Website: macys
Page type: gifting
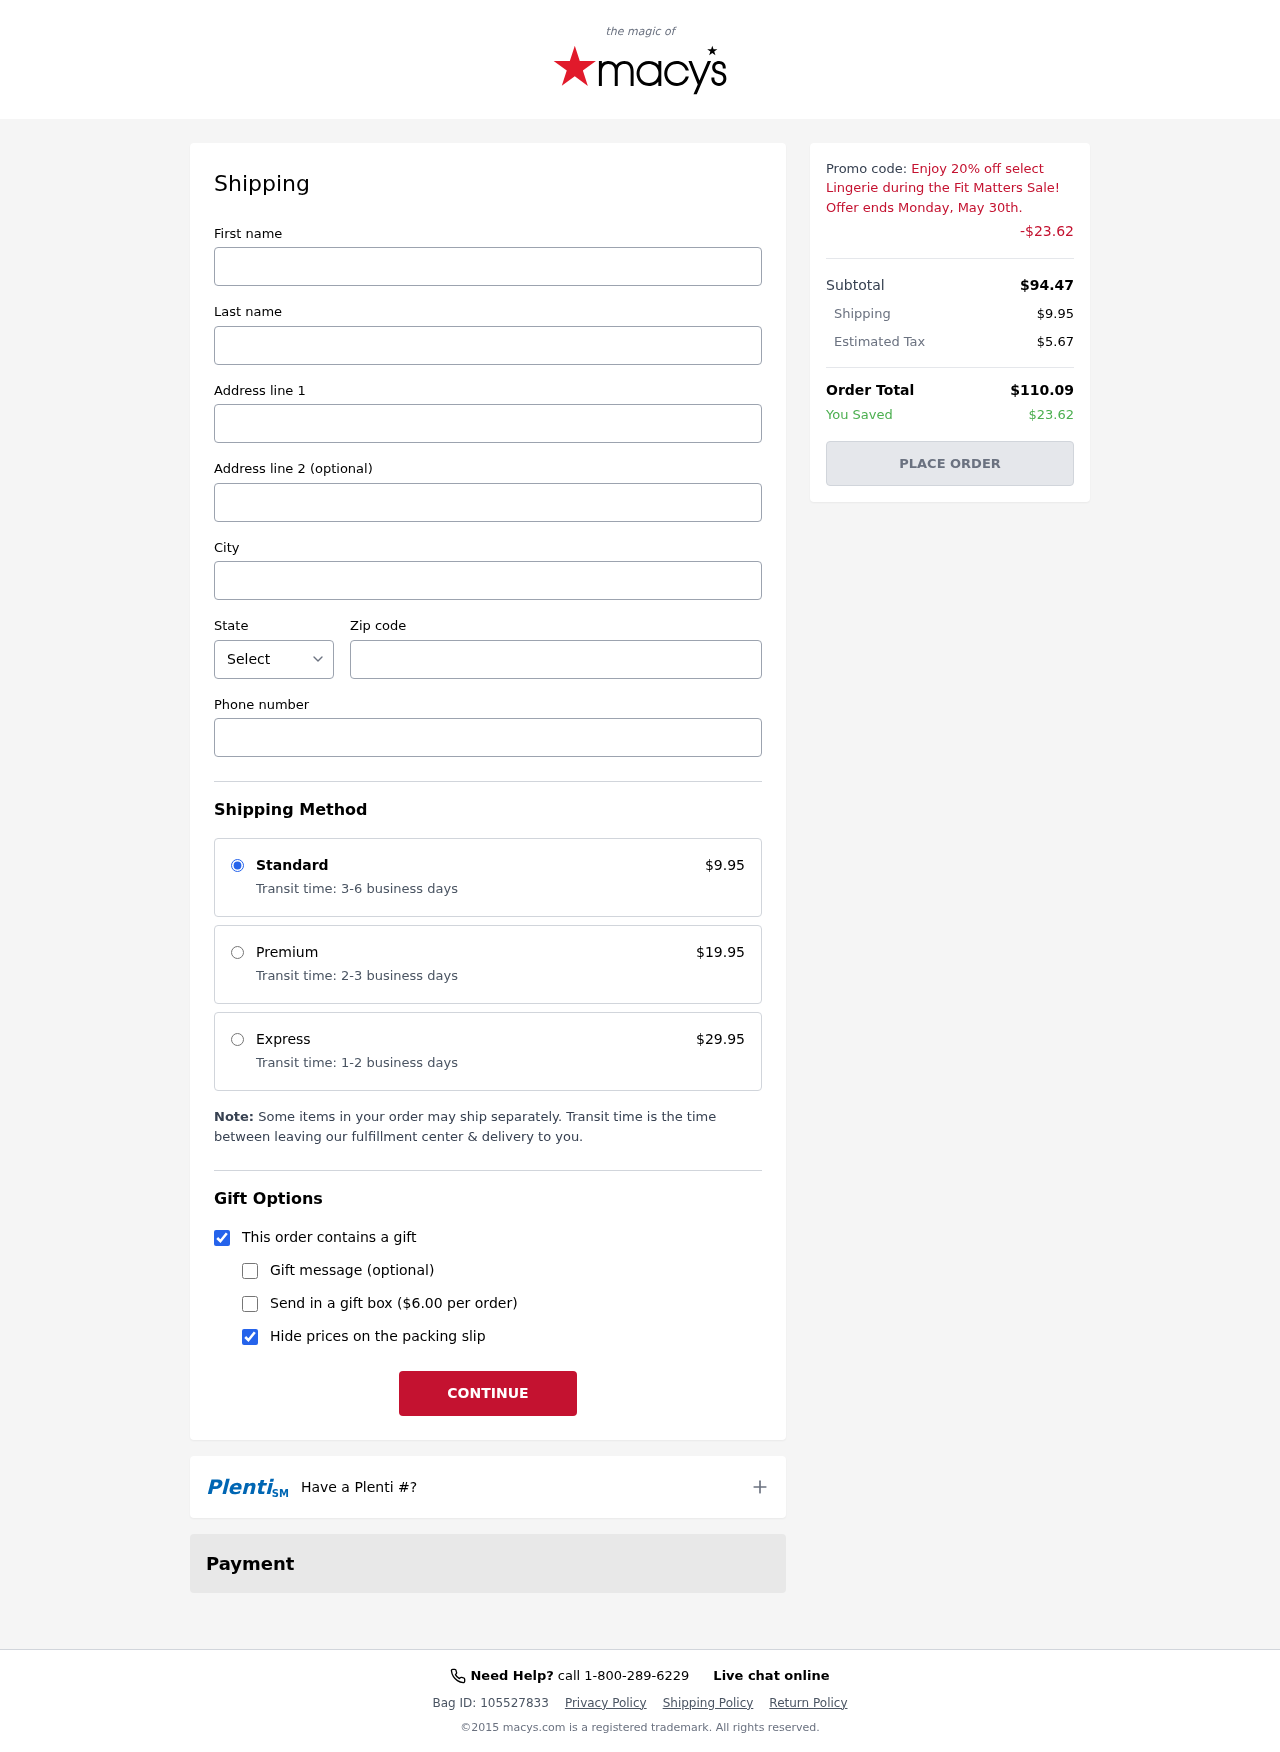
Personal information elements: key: PII_CITY
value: Christopherside
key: PII_FIRSTNAME
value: Christine
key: PII_LASTNAME
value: Anderson
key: PII_PHONE
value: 6766364437
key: PII_POSTCODE
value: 26047
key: PII_STATE_ABBR
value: OH
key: PII_STREET
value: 5418 Mejia Walk
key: PII_STREET2
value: Apt. 103
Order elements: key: ORDER_SHIPPING_COST
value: $9.95
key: ORDER_DISCOUNT
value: -$23.62
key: ORDER_SUBTOTAL
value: $94.47
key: ORDER_TAX
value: $5.67
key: ORDER_TOTAL
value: $110.09
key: ORDER_SAVINGS
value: $23.62